Interaction volume radius: 5 \u00c5
Interaction volume height: 30 \u00c5
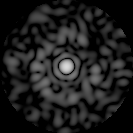
Disorder parameter: 0.8025